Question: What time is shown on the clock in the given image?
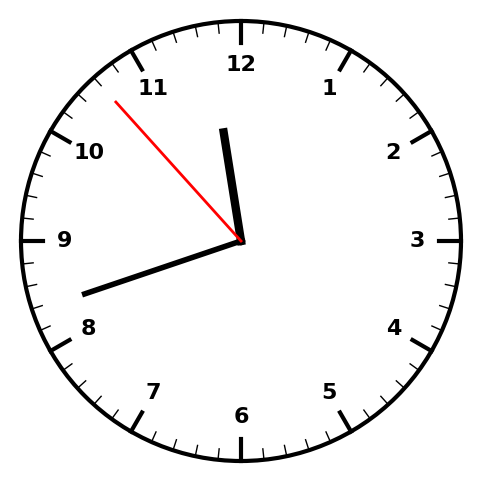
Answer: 11:41:53